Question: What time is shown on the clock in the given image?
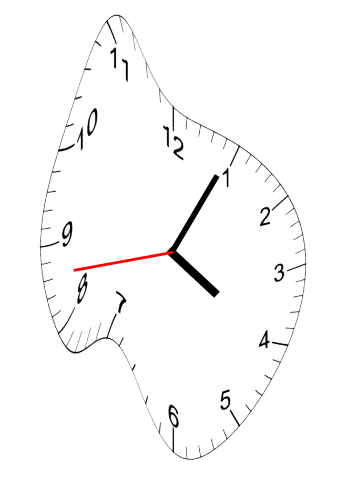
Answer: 04:04:43